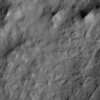
Label: not_dusty